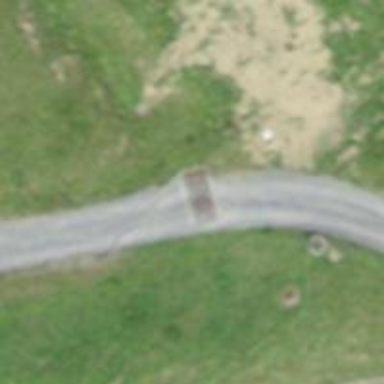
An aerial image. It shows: Cattle grid.